Question: The Grammar is:
> S - ( L ) | id
L - S | L , S
I'm trying to Compute CLOSURE and GOTO on the given grammer using LR parsing.
Our teacher solved this, but in the first step he didn't use the second production 'L-->S|L,S', I don't know why.
So I solved the same example but uisng full grammer in firsr step.
By this, the orginal was only '9' steps but mine was '10' steps.
---
# 1) Solution in lecture -------- 2) solution of mine.

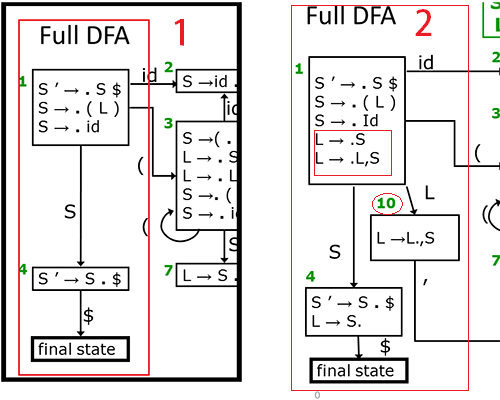
Answer: Your solution is not correct.
The starting configuration is:
'''
S' - . S $
'''
That state is then expanded recursively to include all productions 'A - o' where 'A' appears . Initially, the only non-terminal which follows the dot is 'S', so we add all of the productions for 'S':
'''
S' - . S $
S - . ( L )
S - . id
'''
There are no more non-terminals following the dot, so the state is complete.
Now, for each symbol following the '.', we construct a follow state by moving the dot over the symbol. The only interesting one here is the second one, which will illustrate the closure rule. We start with:
'''
S - ( . L )
'''
Now we have a production where 'L' immediately follows the dot, so we expand 'L' into the state:
'''
S - ( . L )
L - . S
L - . L , S
'''
We're not done yet, because now there is another non-terminal following the dot, 'S'. Consequently, we have to add those productions as well:
'''
S - ( . L )
L - . S
L - . L , S
S - . ( L )
S - . id
'''
Now the productions for every non-terminal which immediately follows the '.' is included in the state, so the state is complete.